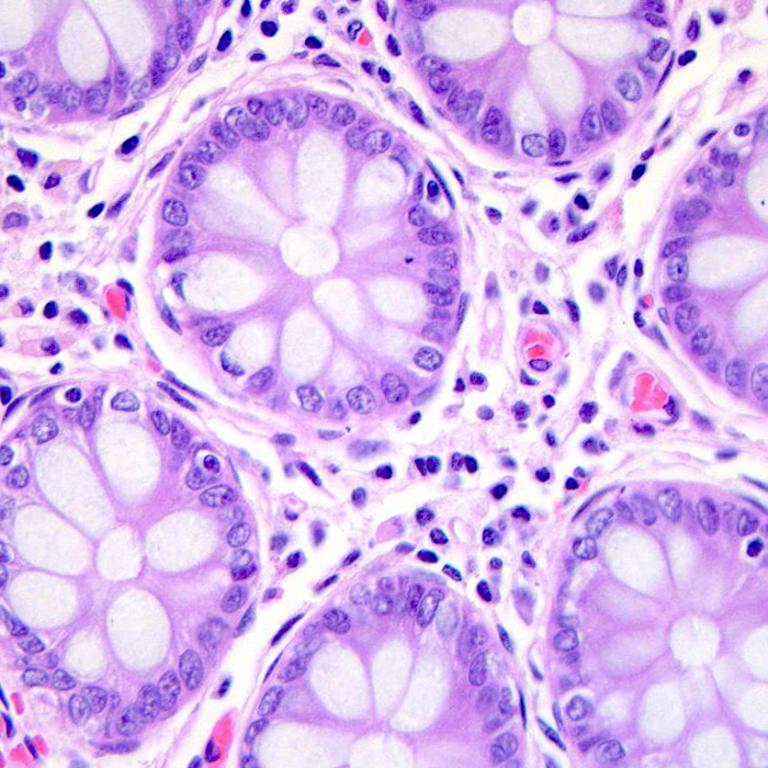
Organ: colon
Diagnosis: benign